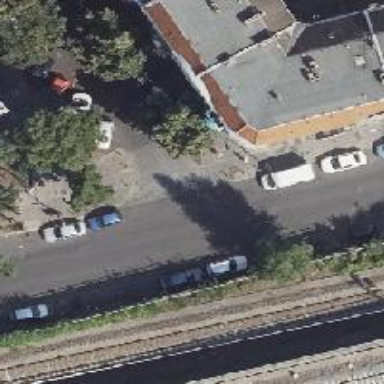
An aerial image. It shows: Residential road with separate sidewalks on both sides. The carriageway width is 5 meters.